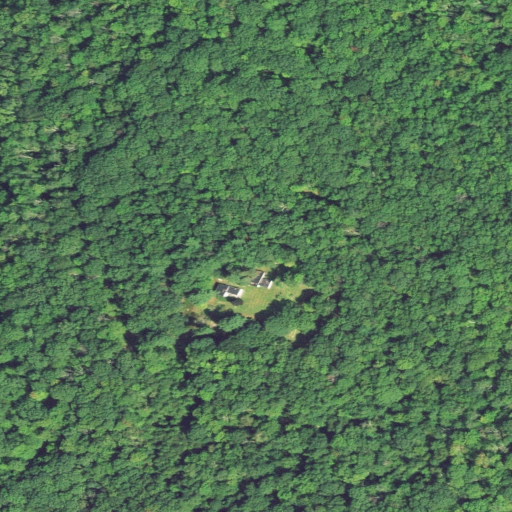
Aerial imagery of mountain in Connecticut named Buck Hill containing deciduous forest and open development